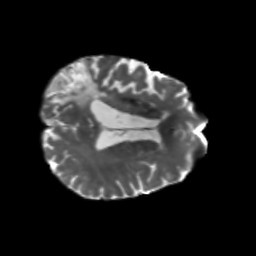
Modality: T2w
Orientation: axial
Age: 68
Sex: female
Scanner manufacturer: siemens
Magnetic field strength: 3 T
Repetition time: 5.25 s
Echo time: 0.08 s